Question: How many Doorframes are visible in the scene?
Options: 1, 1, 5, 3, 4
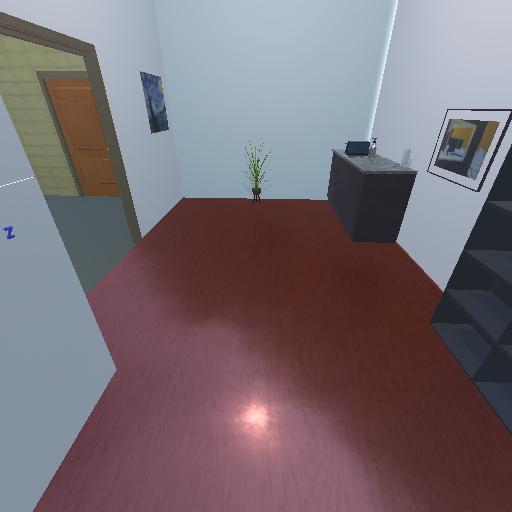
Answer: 1